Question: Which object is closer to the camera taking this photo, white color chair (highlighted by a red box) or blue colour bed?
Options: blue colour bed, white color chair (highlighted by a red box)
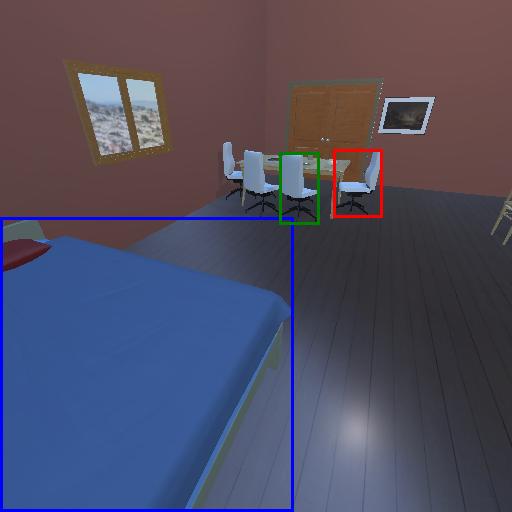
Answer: blue colour bed